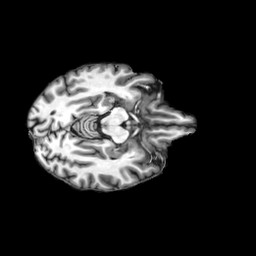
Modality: T1w
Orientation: axial
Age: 38
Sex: male
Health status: ill